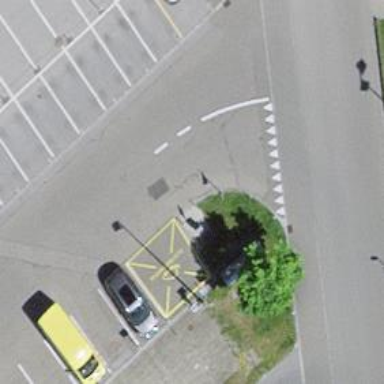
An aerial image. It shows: Charging station.